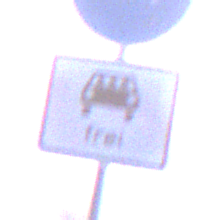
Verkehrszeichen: MehrfachbesetzePersonenkraftwagenFrei
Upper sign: Busssonderstreifen
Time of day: SunriseSunset
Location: Outdoor (Nature)
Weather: Clear
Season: NotSpecified
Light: Natural